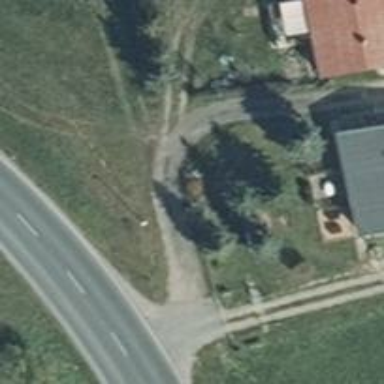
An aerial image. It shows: Compacted driveway used as service road.